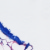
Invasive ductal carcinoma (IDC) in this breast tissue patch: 0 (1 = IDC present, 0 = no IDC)